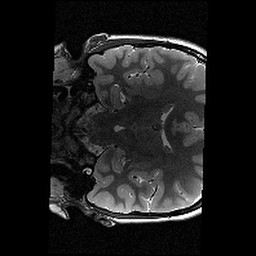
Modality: T2w
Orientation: coronal
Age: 12
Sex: male
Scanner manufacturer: siemens
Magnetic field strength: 3 T
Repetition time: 9.23 s
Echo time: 0.067 s